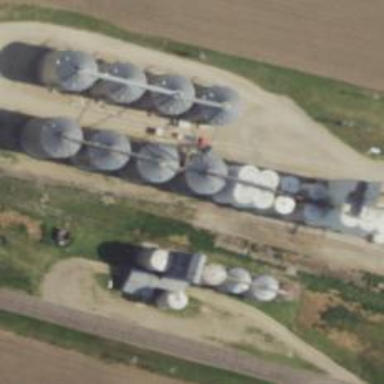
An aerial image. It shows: Silo.